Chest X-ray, AP view. Patient: 45 years old, sex M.
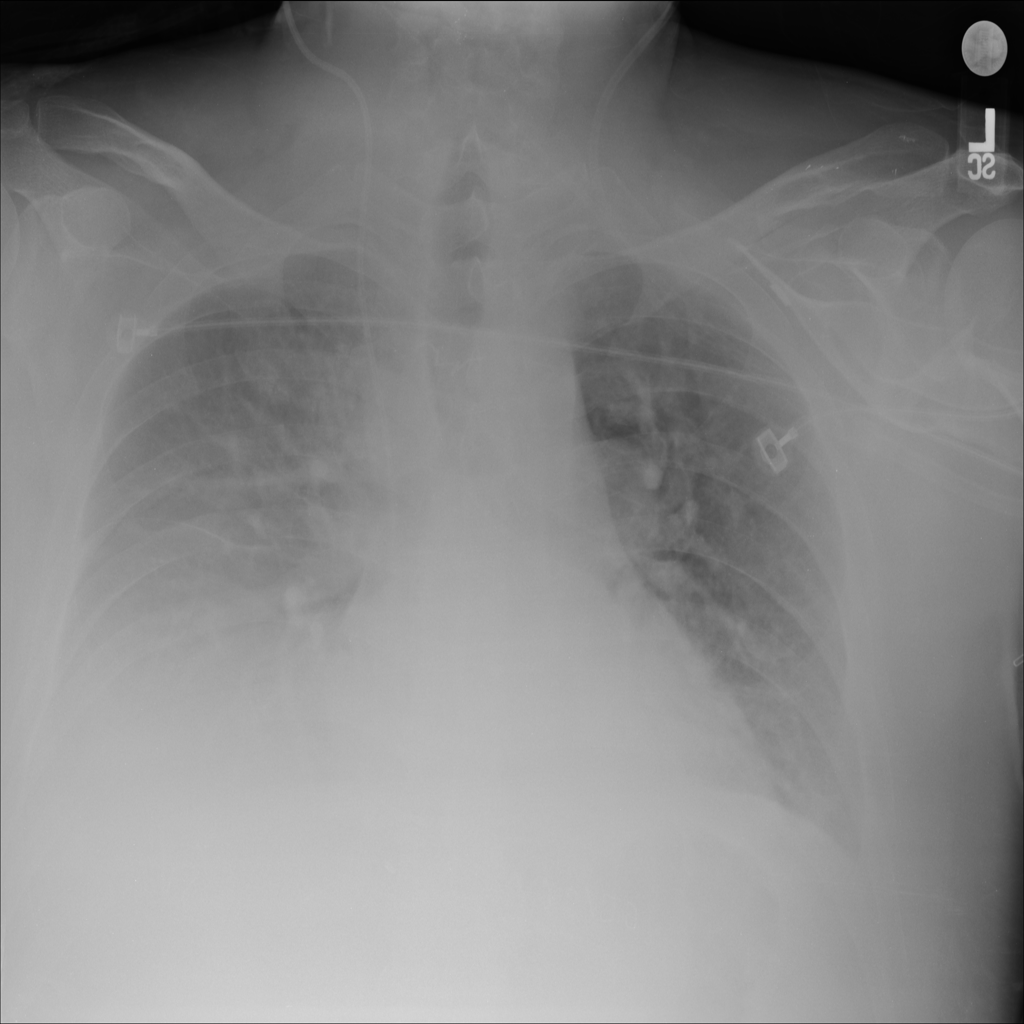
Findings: Consolidation, Effusion, Infiltration